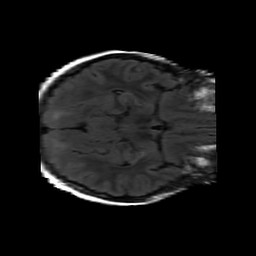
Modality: FLAIR
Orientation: axial
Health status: ill
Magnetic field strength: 3 T